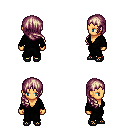
a pixel art fantasy rpg character, female body template, human, tanned skin, gray robe, magenta pants, white blonde right-swept hairstyle, ghillies, four views (front, back, left, right), 2x2 character sprite sheet, small pixel art, hard edges, no anti-aliasing